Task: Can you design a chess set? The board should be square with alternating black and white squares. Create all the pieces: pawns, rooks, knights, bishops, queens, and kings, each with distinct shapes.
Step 2092:
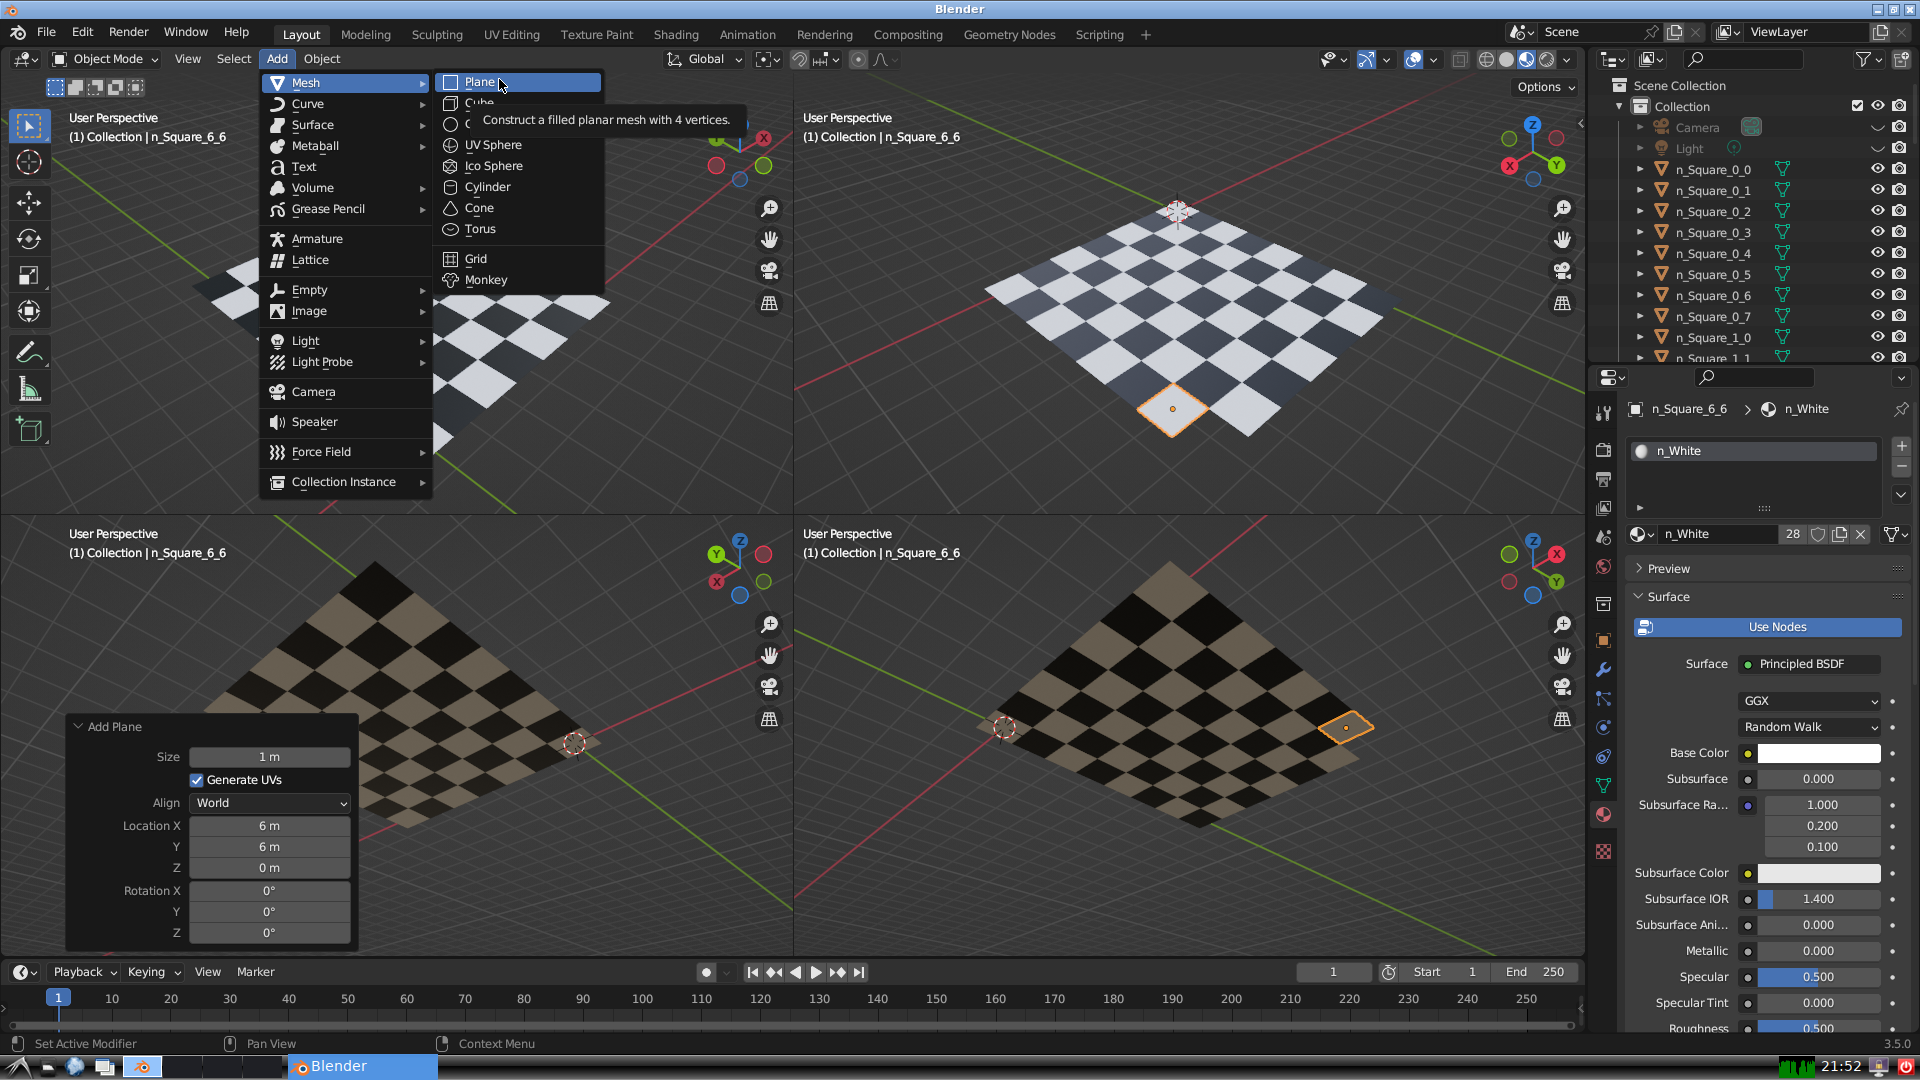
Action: click: no